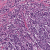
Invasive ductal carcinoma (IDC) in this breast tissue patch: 0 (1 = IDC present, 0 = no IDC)